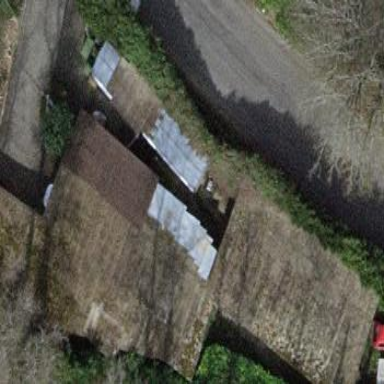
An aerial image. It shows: Shed.